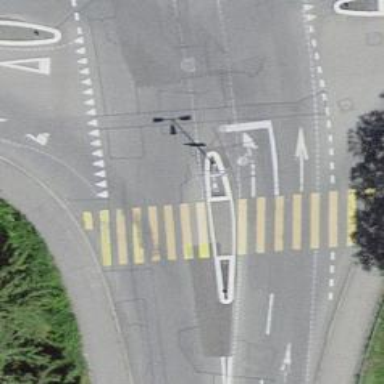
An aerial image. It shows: Zebra crossing on the road.